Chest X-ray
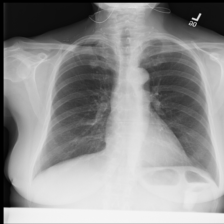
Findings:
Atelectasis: negative
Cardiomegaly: negative
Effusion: negative
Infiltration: negative
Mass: negative
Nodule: negative
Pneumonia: negative
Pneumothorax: negative
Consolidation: negative
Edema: negative
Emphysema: negative
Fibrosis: negative
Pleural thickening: negative
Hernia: negative